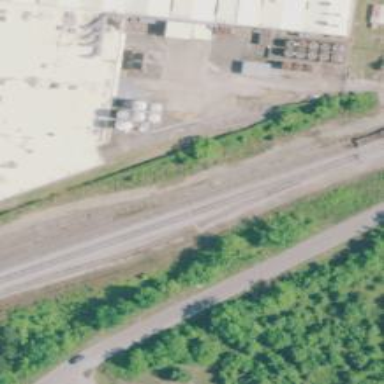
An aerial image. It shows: Abandoned railway yard.